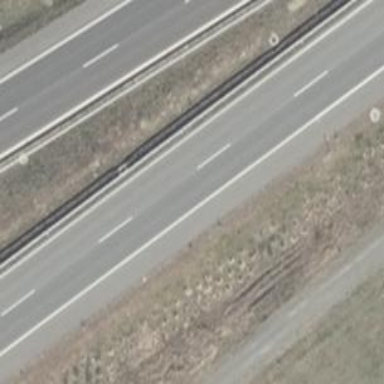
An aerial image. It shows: Asphalt motorway link.